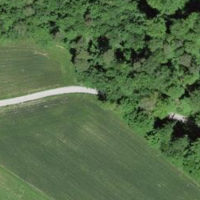
EUNIS habitat code: 44
Species observed at this site:
Dryocopus martius
Pernis apivorus